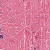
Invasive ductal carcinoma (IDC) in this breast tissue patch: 0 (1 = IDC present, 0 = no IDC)